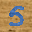
Label: 5